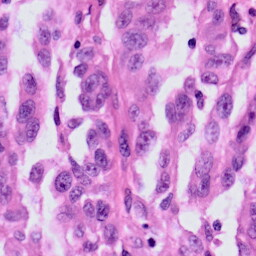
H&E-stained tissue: Skin